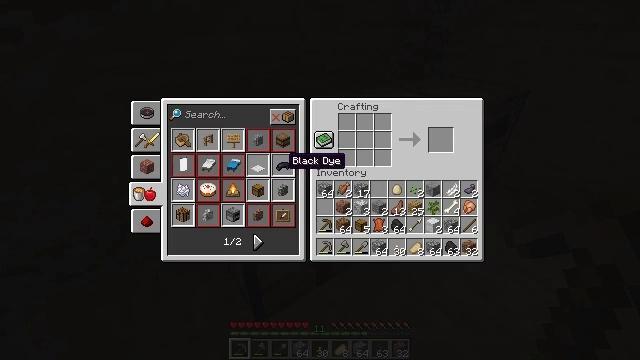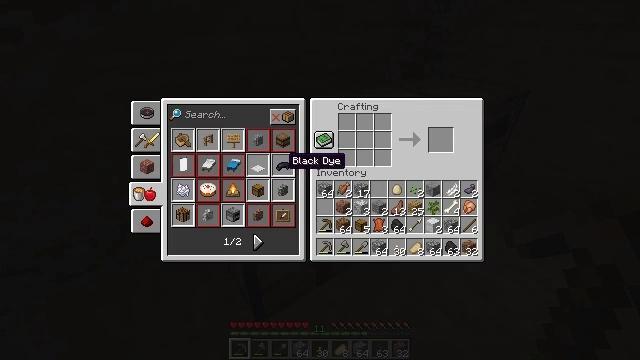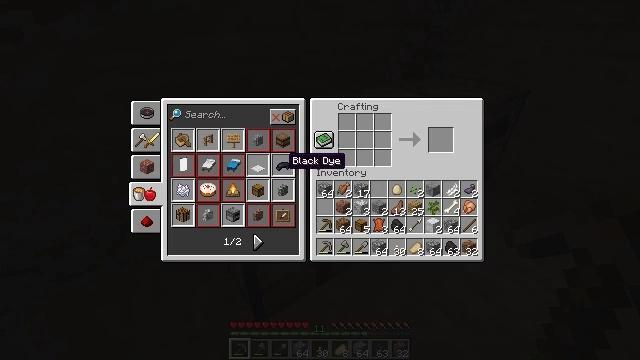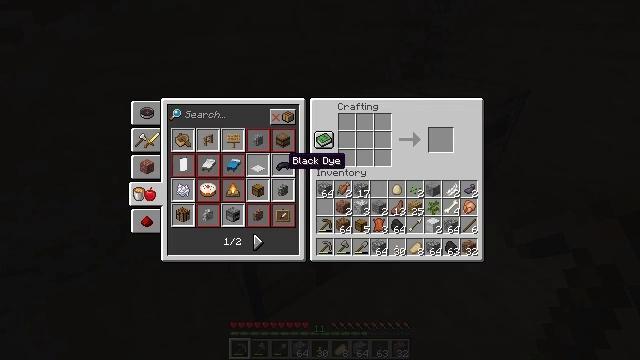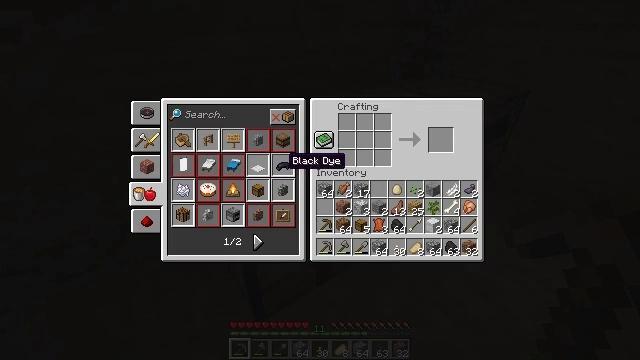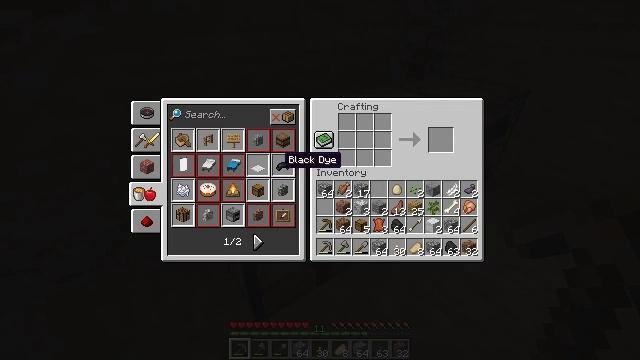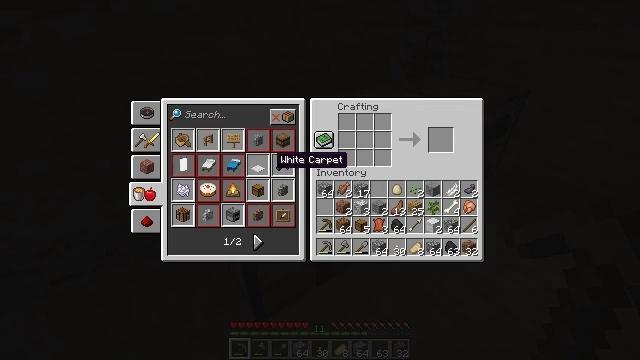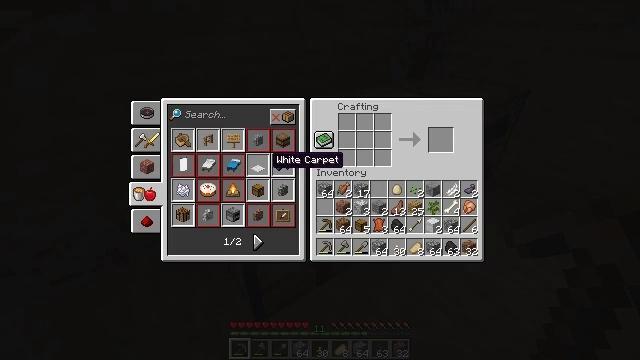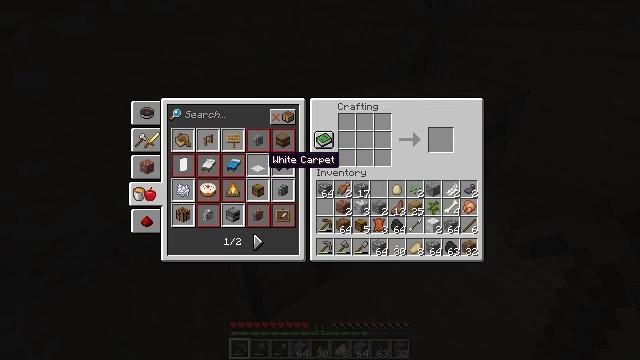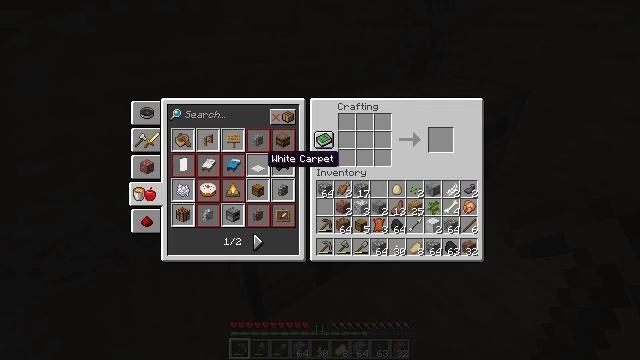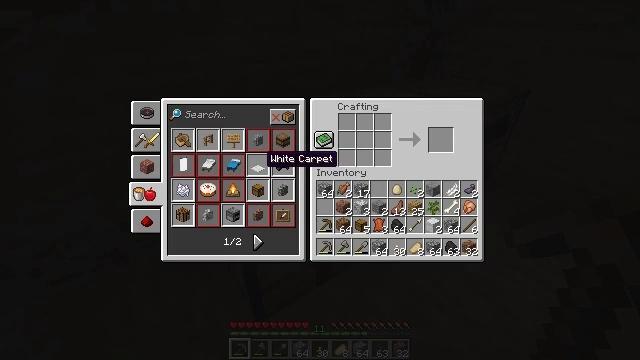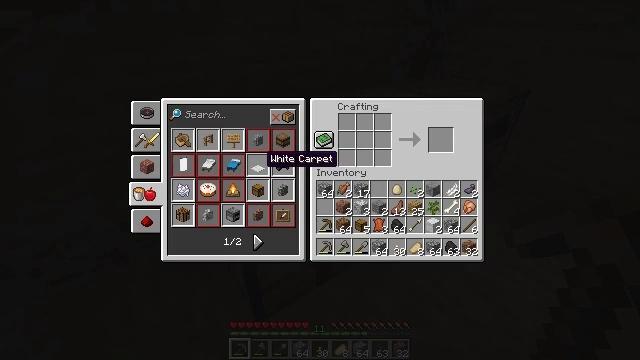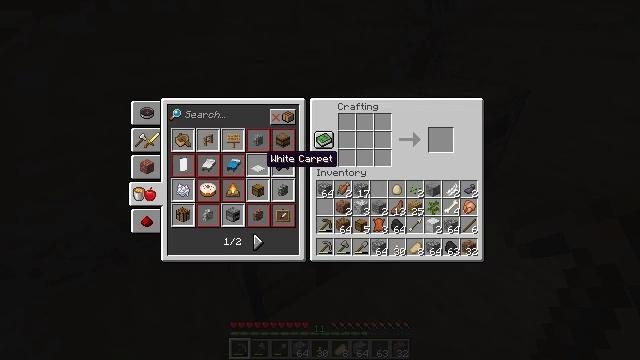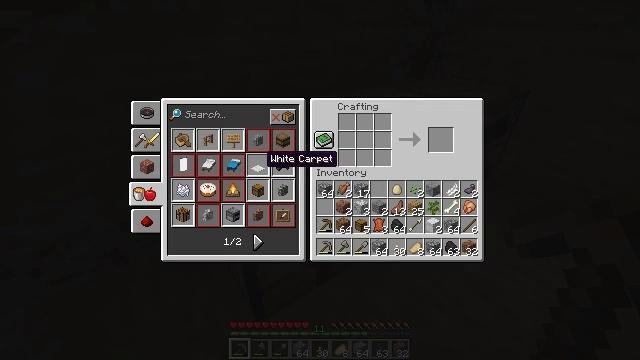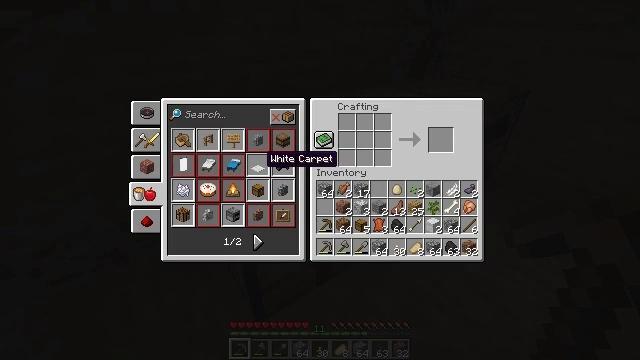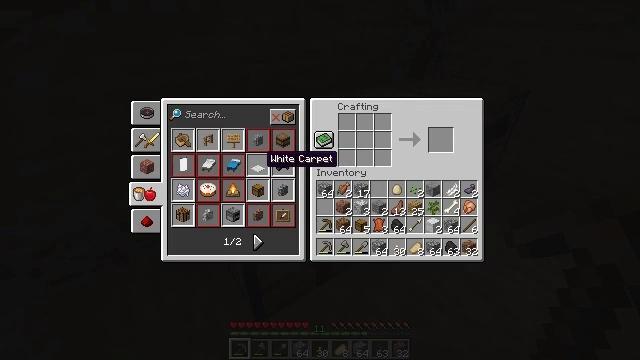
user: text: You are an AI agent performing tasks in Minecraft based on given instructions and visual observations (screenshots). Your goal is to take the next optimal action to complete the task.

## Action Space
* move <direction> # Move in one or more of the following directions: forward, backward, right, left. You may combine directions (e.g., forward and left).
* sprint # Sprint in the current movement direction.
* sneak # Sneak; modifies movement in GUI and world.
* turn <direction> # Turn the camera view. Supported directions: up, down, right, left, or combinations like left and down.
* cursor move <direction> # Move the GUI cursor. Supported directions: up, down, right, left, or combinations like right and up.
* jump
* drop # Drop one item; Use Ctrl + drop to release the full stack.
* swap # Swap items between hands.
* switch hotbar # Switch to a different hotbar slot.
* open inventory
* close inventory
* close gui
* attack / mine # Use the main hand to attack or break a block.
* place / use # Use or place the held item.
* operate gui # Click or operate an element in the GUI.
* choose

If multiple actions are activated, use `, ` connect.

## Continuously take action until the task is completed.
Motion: motion action
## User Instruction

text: Turn wool into a white carpet using the crafting table.
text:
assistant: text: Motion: no_op
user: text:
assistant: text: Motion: no_op
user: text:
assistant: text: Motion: no_op
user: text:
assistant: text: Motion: no_op
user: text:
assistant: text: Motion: no_op
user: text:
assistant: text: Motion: cursor move left
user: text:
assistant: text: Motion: no_op
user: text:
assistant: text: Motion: no_op
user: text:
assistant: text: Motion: no_op
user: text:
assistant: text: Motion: no_op
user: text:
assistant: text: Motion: no_op
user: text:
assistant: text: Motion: no_op
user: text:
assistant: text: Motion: no_op
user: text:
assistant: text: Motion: no_op
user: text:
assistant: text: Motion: no_op
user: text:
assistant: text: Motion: no_op
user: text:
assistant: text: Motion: no_op
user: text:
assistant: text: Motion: no_op
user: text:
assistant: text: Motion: no_op
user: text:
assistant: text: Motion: no_op
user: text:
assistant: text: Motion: no_op
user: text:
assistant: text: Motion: no_op
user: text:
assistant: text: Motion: no_op
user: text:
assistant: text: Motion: no_op
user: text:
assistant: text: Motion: no_op
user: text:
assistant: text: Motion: no_op
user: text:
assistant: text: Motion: no_op
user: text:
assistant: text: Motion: no_op
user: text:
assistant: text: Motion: no_op
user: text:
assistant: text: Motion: no_op